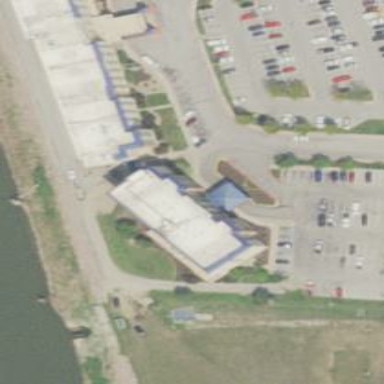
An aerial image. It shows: Retail building next to hotel.